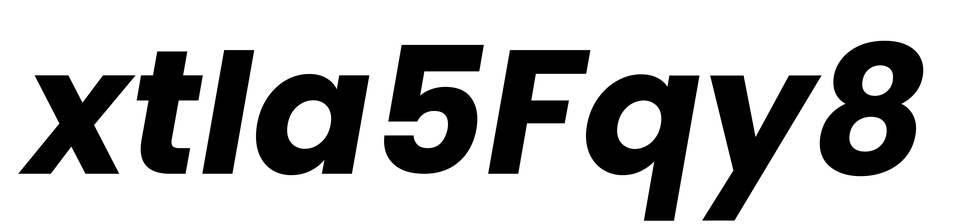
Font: Poppins-BoldItalic